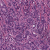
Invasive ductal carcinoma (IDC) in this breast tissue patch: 1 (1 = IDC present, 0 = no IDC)